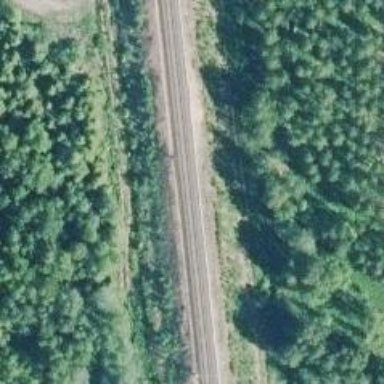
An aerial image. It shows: Railway with continuous electrified contact lines.